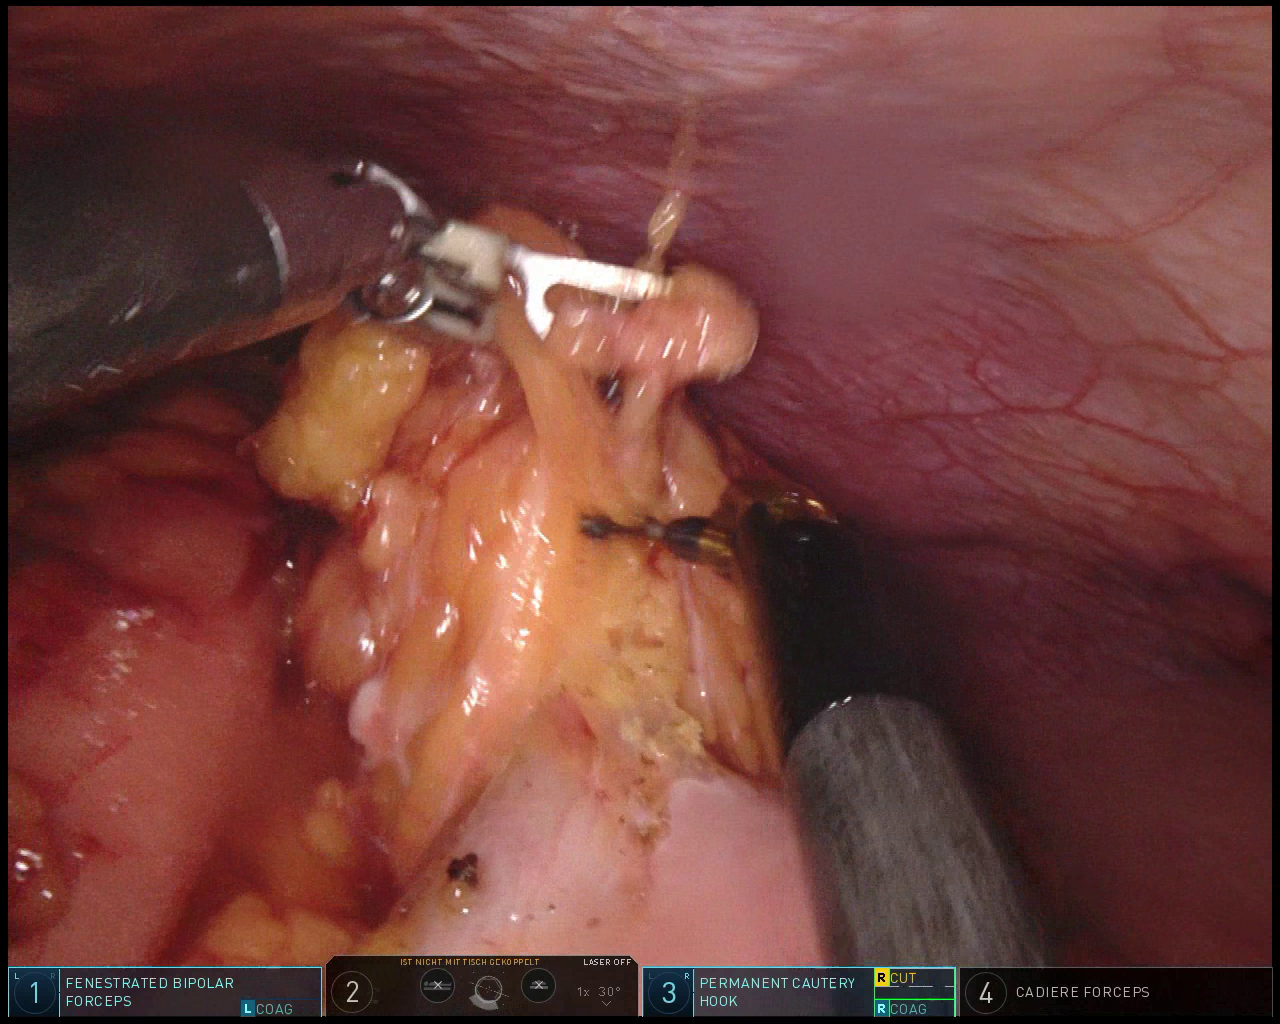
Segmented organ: colon
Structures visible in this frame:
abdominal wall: yes
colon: yes
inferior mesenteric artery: no
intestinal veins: no
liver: no
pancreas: no
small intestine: no
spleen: no
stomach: yes
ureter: no
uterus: no
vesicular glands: no